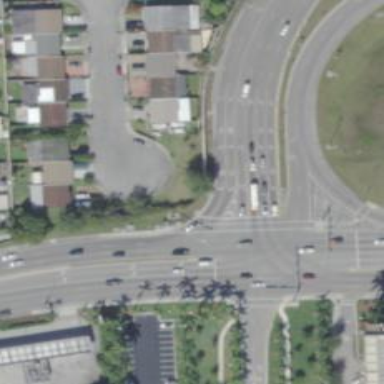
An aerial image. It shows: Uncontrolled road crossing with markings in the form of lines.